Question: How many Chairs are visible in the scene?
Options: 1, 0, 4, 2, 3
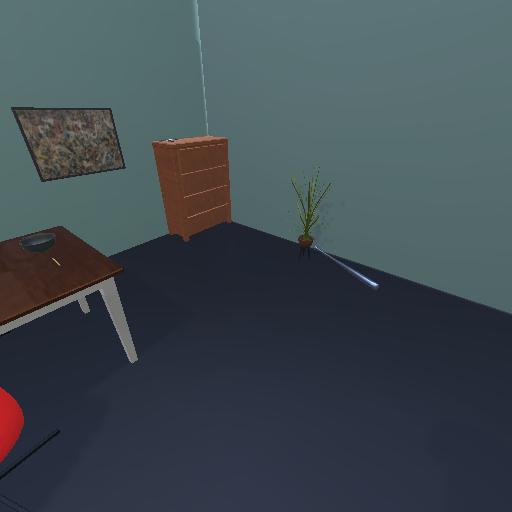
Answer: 1